Question: Is it possible to achieve the same effect with the 'new' Google Charts API like in the deprecated Image Charts service where the labels are outside the chart and a line points to the right pie slice?
Important: I know how to create the pie chart, I just don't know how I can achieve the: labels outside the chart + lines layout.
How it should look (uses deprecated Image Charts):

EDIT: just to make sure you guys don't write down to much code, I am just searching for the right properties to achieve this. Thanks.
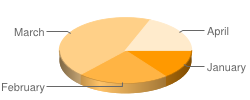
Answer: You can get a similar result by using the 'legend.position' property and set its value to 'labeled'.
Though the line points will be attached to the centers of the slices, it's not possible to reattach them to slice borders.
'''
var options = {
legend: { position: 'labeled' }
};
// ...
chart.draw(data, options);
'''
The picture of the chart: